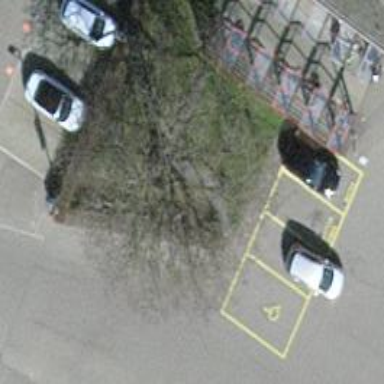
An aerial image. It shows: Parking lot with asphalt surface designed for park and ride for train users.